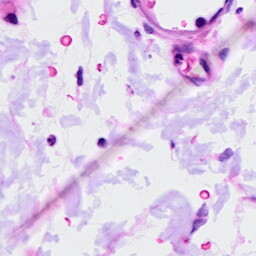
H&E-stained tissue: Ovarian